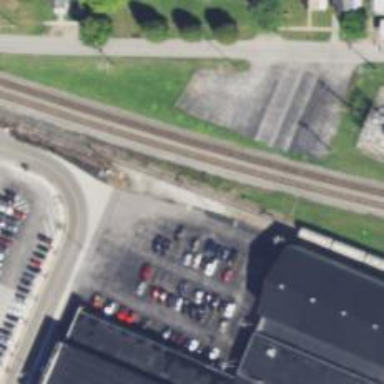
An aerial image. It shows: Railway spur service.